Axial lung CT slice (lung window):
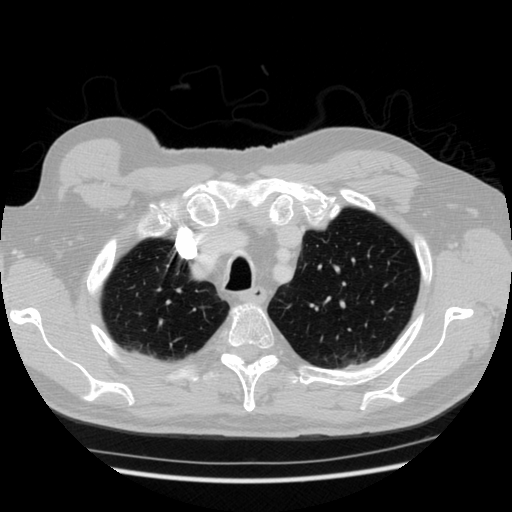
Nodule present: no